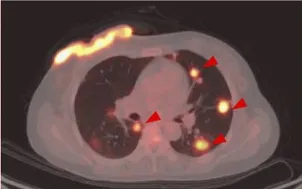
CT and PET-CT images of the patient. (D-G) PET-CT image showed an increased uptake of fluorodeoxyglucose (FDG) in right chest wall soft tissue, right axillary lymph nodes, and multiple parts of both lungs (shown by the red arrow).
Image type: radiology (pet)